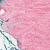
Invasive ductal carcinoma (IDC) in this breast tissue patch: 0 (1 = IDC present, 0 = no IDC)